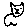
Label: cat